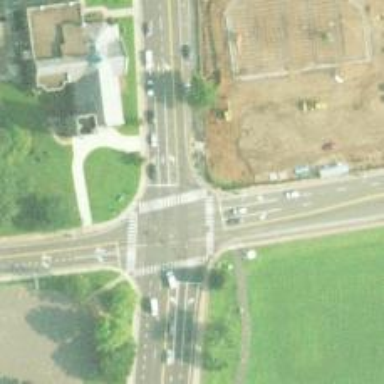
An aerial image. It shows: Crossing road.